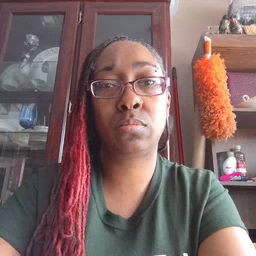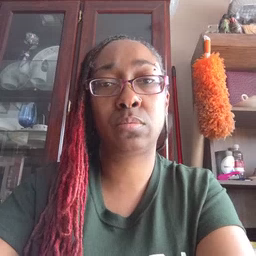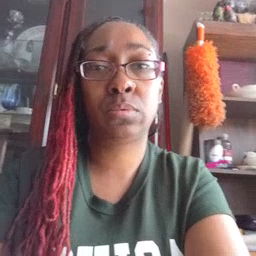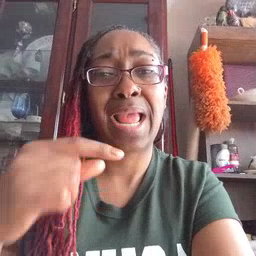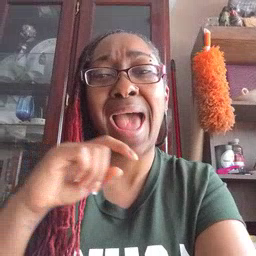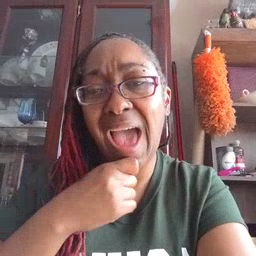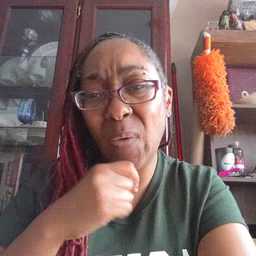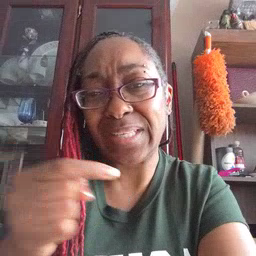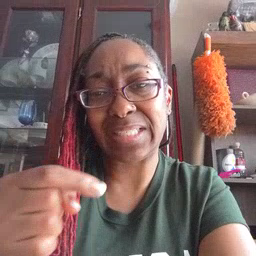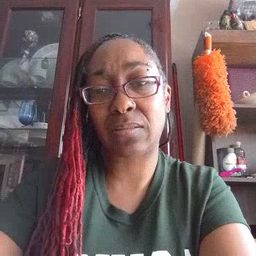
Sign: owie